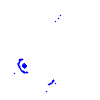
Particle: pion